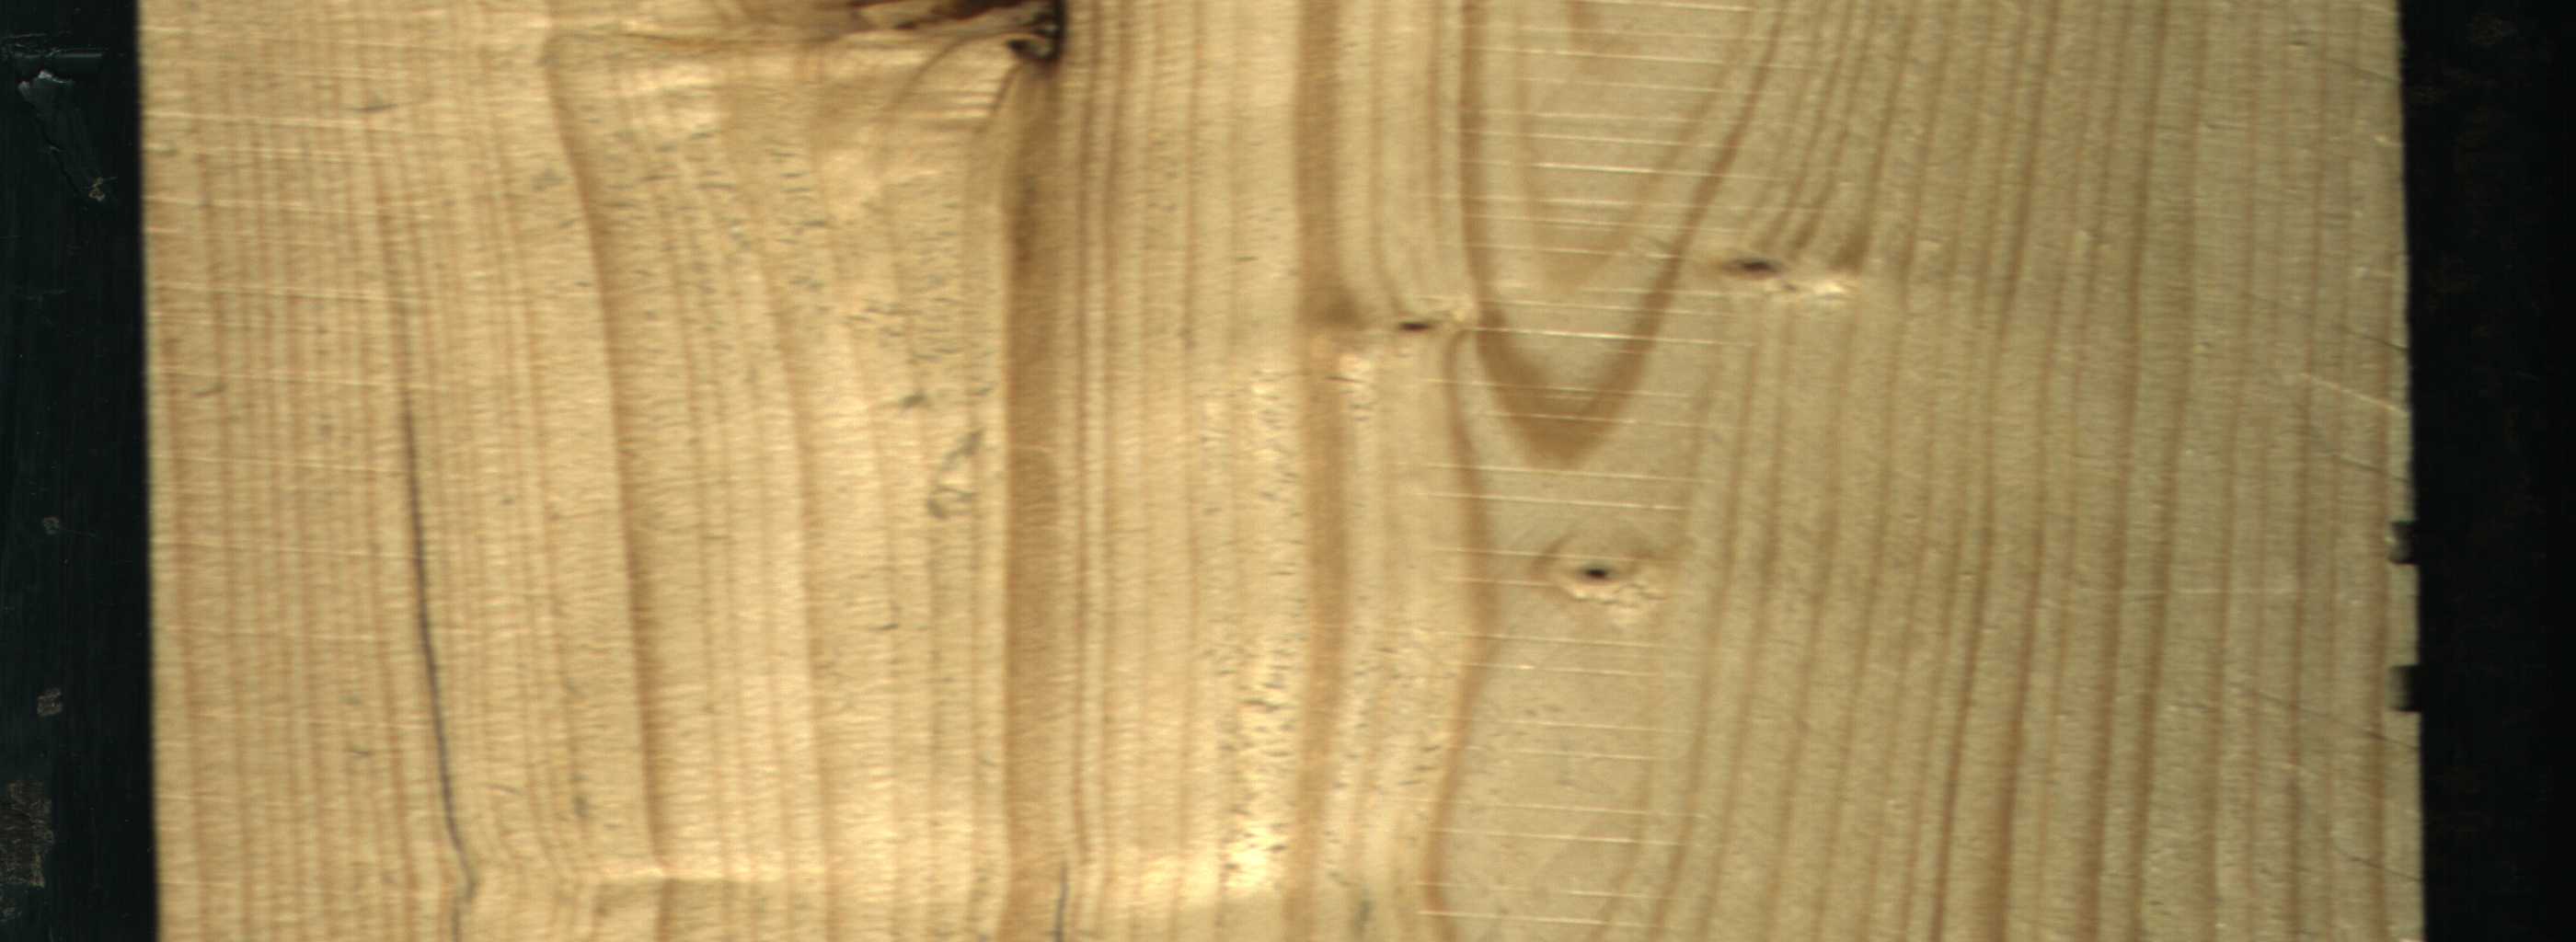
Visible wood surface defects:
Dead_Knot
Live_Knot
Live_Knot
Live_Knot